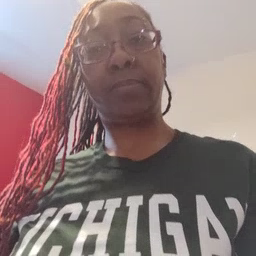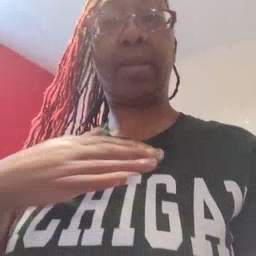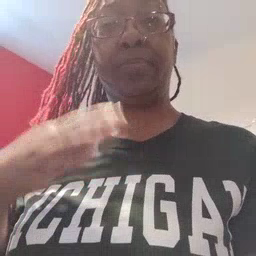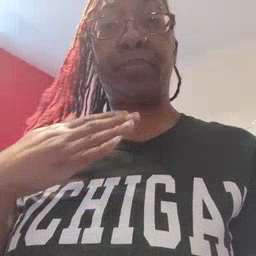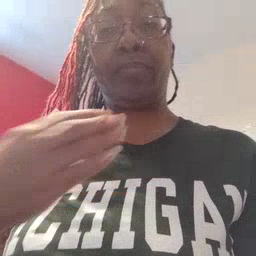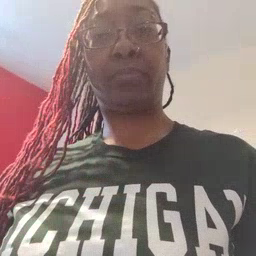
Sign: happy